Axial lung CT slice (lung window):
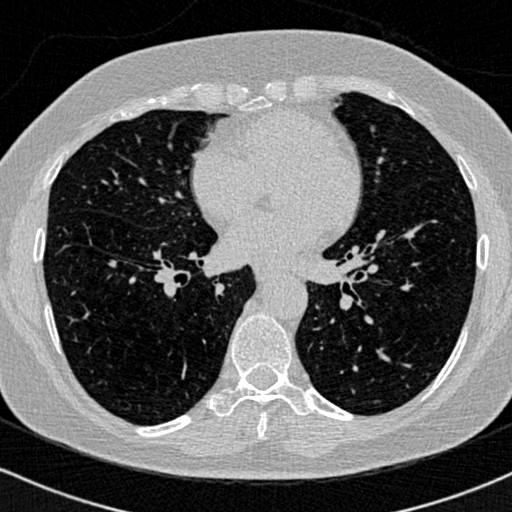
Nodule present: no